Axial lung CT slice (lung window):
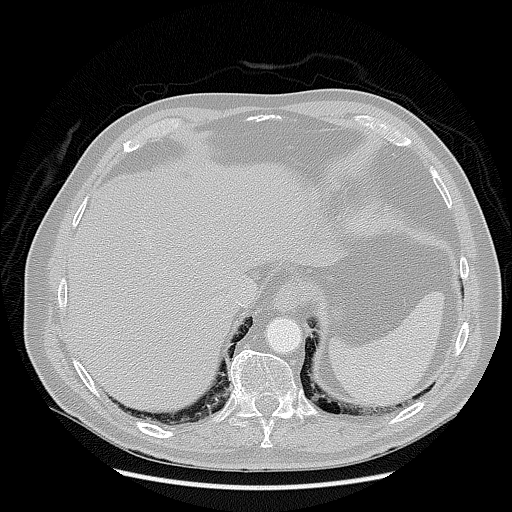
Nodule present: no